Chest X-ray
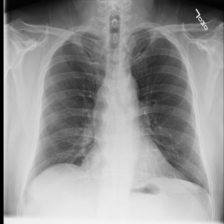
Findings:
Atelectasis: negative
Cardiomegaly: negative
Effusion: negative
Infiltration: negative
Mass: negative
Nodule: negative
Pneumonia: negative
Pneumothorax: negative
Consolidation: negative
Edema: negative
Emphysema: negative
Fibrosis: negative
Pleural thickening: negative
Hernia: negative